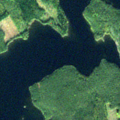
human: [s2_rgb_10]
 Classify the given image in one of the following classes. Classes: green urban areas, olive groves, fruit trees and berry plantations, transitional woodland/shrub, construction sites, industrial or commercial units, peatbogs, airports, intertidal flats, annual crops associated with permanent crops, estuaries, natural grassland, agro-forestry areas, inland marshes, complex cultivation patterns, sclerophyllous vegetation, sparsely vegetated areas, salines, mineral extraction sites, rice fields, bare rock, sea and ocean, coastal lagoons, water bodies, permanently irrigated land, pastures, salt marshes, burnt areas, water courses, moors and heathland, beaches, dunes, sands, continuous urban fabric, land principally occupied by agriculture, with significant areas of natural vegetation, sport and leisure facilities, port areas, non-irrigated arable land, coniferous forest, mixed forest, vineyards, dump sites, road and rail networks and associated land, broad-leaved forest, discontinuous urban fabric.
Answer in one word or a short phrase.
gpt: coniferous forest, mixed forest, transitional woodland/shrub, water bodies